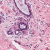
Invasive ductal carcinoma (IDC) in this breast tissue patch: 0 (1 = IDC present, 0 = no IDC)